Question: I'm trying to compare two files by fileId. 'fileId' is an 'NSNumber'.
I was surprised that while 'file' and 'lFile' had the same location in memory, the if statement did not return true, and did the method did not return true until my comparison using 'isEqualToNumber' was true.
Why would two items with the same memory address not return true using '==' for the comparison?

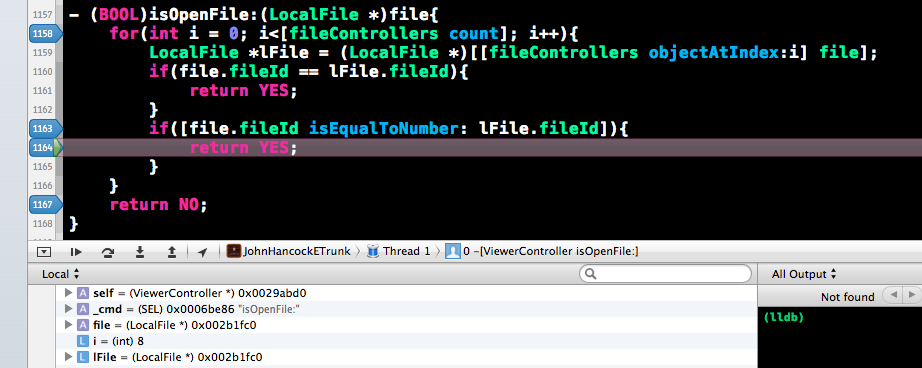
Answer: Look carefully. Note that you aren't comparing the addresses of 'file' and 'lfile', you're comparing the values returned by their respective 'fileId' properties.
If the 'fileId' property returns a copy of the underlying 'NSNumber' object, then the two values returned will not compare equal with the equality ('==') operator, because they are two distinct objects. They are, however, going to be considered equal by the 'isEqualToNumber:' method.